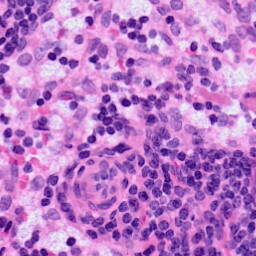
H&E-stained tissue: LymphNode